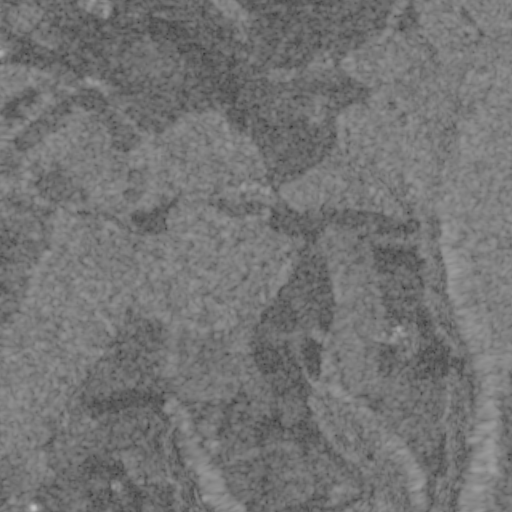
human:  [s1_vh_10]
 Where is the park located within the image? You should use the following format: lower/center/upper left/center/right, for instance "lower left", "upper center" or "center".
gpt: The park is located in the upper left of the image.
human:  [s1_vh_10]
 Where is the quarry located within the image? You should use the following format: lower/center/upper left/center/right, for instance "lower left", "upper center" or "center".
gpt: The quarry is located in the upper left of the image.
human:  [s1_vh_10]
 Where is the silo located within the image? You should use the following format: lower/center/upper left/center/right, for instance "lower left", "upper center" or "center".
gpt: The silo is located in the lower center of the image.
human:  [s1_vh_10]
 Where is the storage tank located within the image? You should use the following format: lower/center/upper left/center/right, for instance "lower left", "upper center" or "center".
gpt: The storage tank is located in the lower left of the image.
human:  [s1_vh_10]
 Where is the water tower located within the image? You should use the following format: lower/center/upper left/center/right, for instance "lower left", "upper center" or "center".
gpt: The water tower is located in the lower left of the image.
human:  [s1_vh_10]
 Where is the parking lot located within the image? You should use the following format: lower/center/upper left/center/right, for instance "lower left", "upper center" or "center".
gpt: There is no parking lot in the image.

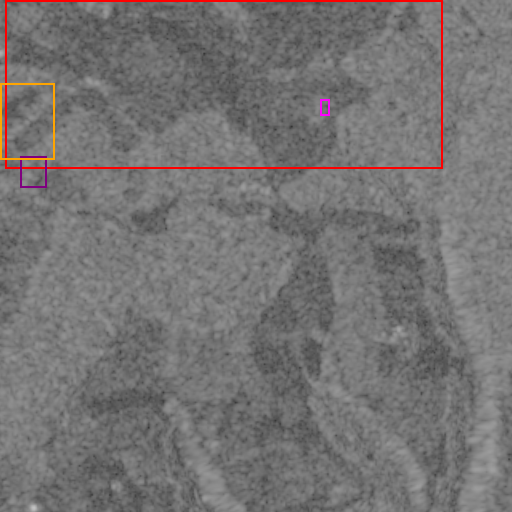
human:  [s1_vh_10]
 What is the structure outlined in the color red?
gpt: The structure outlined in red is a crop field.
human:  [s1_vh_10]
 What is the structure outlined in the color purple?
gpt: The structure outlined in purple is a park.
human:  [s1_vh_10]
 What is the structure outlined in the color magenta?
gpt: The structure outlined in magenta is a parking lot.
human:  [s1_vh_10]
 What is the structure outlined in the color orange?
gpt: The structure outlined in orange is a quarry.
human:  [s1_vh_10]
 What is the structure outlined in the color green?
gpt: There is no green outline.